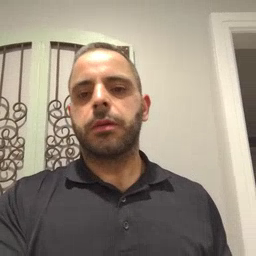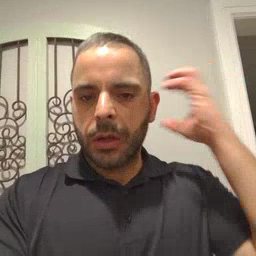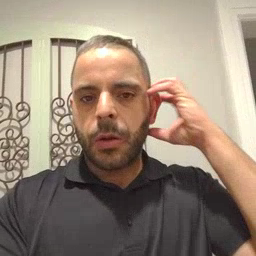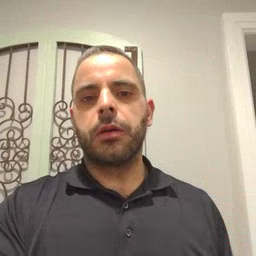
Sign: radio